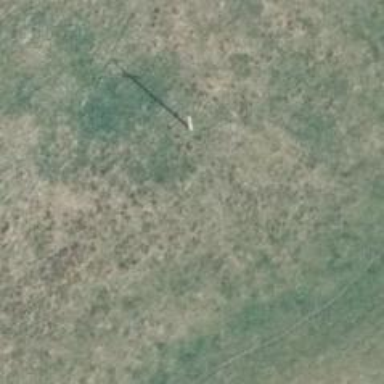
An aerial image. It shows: Minor power line.